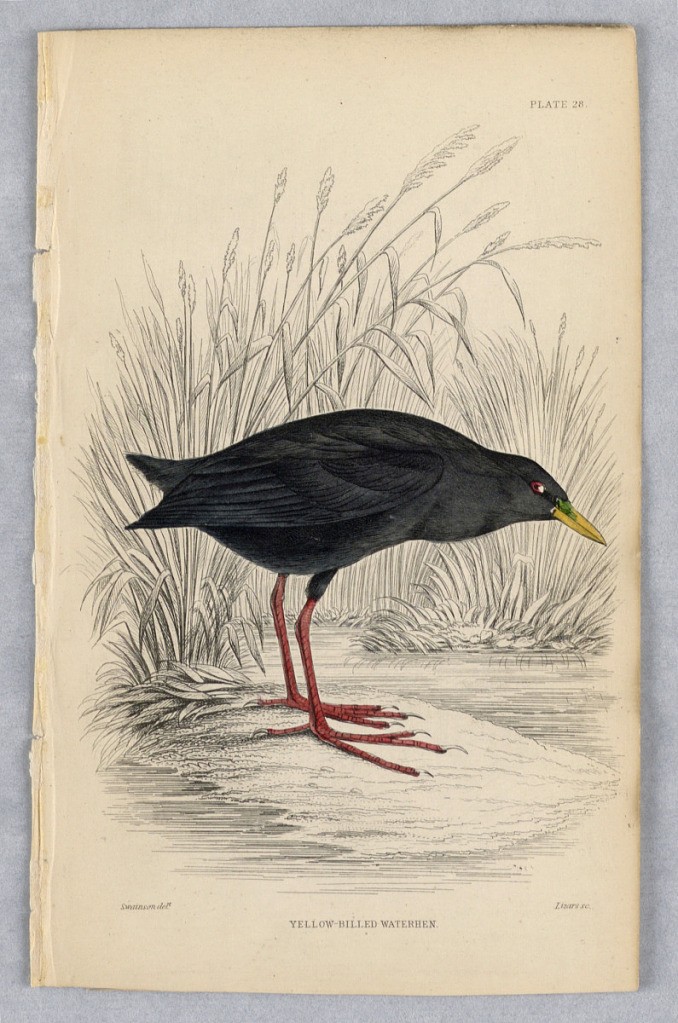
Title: Yellow-Billed Waterhen, Plate 28 from Birds of Western Africa
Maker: William Home Lizars, Scottish, 1788 - 1859
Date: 1837
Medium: Engraving, brush and watercolor on paper
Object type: Print
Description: Black bird with yellow bill and red legs and feet. In a marsh. Title and artists' names below.